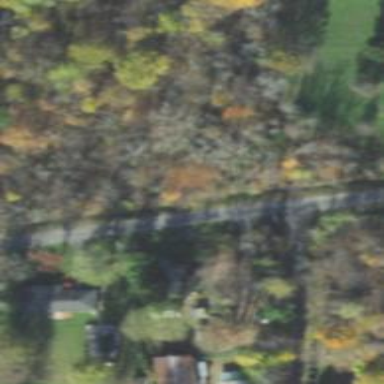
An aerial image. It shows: Abandoned railway near residential road.